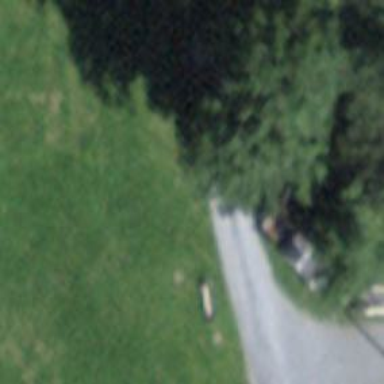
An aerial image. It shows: Swing gate.